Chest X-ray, AP view. Patient: 61 years old, sex M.
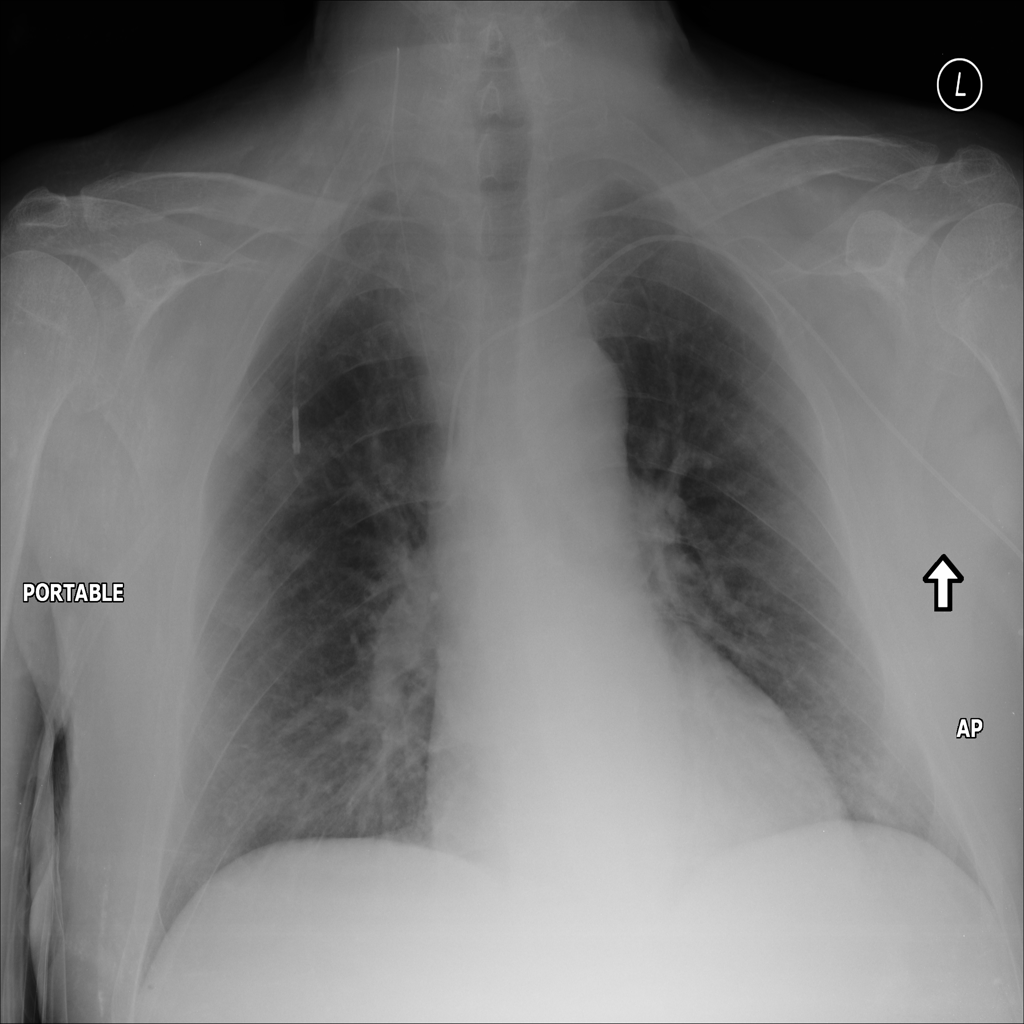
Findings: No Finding